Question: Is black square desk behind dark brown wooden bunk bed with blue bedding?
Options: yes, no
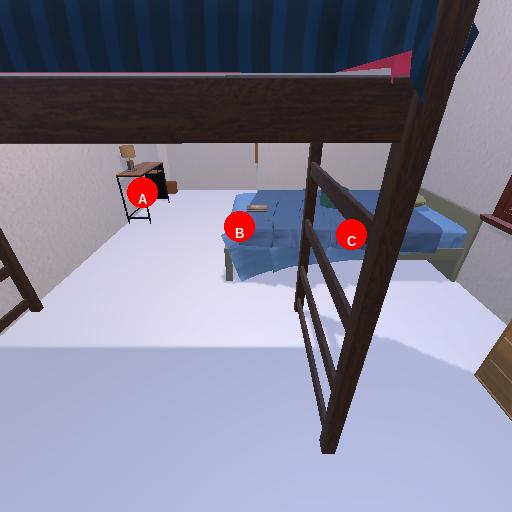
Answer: yes